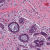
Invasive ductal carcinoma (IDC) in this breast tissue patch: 0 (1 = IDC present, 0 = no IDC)